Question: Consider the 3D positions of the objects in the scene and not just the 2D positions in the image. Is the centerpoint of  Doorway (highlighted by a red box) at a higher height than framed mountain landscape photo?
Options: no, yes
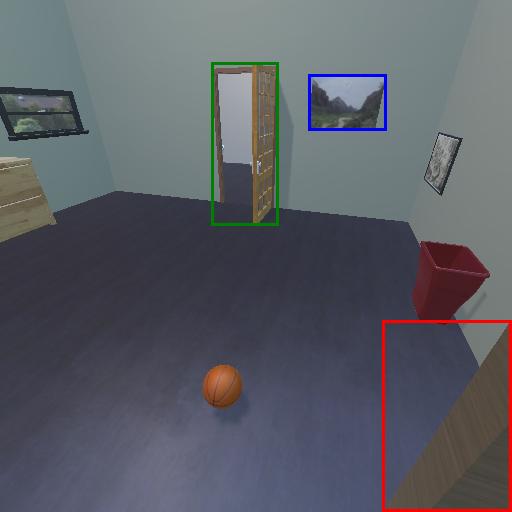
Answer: no